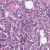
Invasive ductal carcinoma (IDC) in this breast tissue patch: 1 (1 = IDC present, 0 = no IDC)